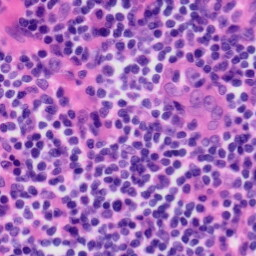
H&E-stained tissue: Tonsil